Current action and preconditions to check: trajectory_clear

Your task: For each precondition in the list above, predict whether it will hold at this action.

Consider the current scene as observed from the mobile robot's camera, and analyze the predicted future states of all dynamic agents (e.g., people, animals, vehicles, or any moving entities) within the NEXT SECOND.

IMPORTANT: Only answer "very likely" if you are absolutely certain—based on strong, clear evidence—that a dynamic agent will violate the precondition in the predicted future state. Do NOT answer "very likely" for unlikely, ambiguous, or low-probability risks.

Ask yourself for each precondition: Is there a high probability, with clear and convincing evidence, that the predicted future states of any dynamic agent will interfere with the predicted future state of the currently executing action within the NEXT SECOND, causing that precondition to fail?

Assess the risk level based on these predictions. Use "likely" or "very likely" if motions create a clear risk of interference.

Use "neutral" or "improbable" if agents are nearby but their predicted paths are clearly diverging or non-conflicting.

Failure Risk Categories: "very improbable", "improbable", "neutral", "likely", "very likely"

Answer Format: Output ONLY the probability_of_failure value from these categories: "very improbable", "improbable", "neutral", "likely", "very likely"

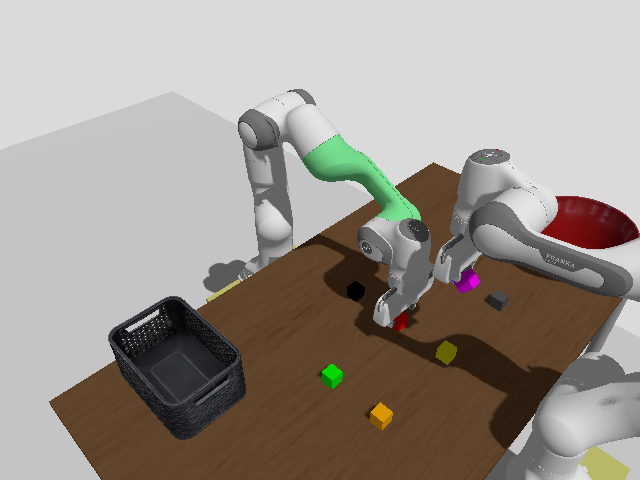

Answer: improbable